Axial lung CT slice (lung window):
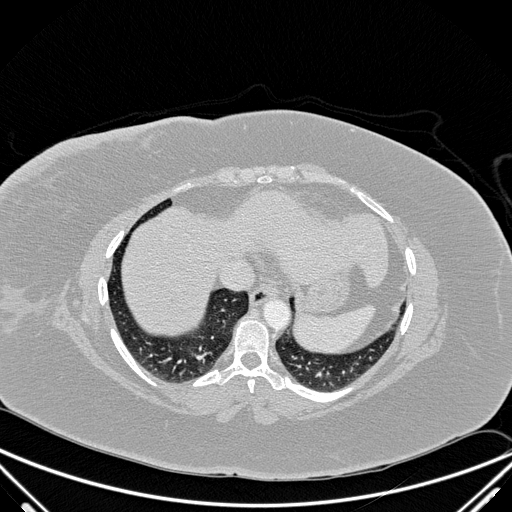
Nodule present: no